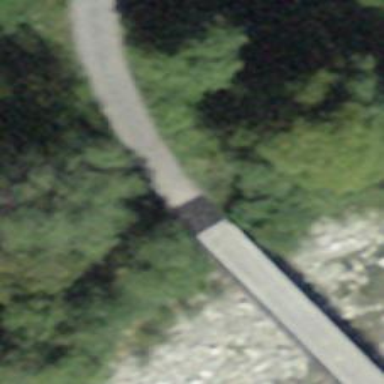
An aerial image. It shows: Paved unclassified road with bridge.